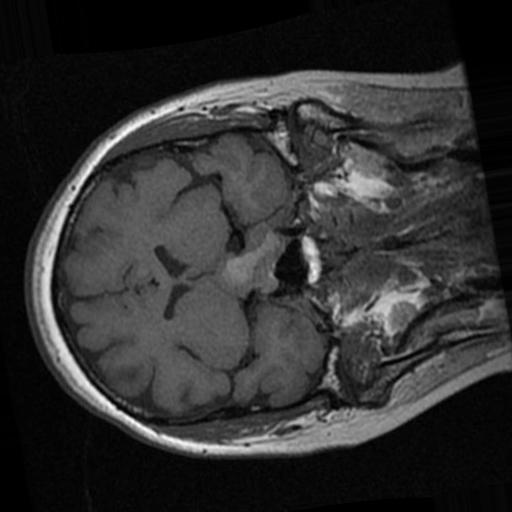
Label: brain_tumor